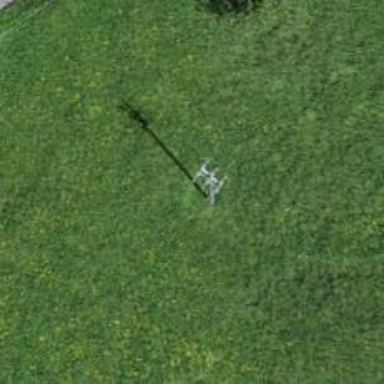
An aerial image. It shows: Minor power line.